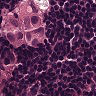
Metastatic tissue present: yes